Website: lowes
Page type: receipt
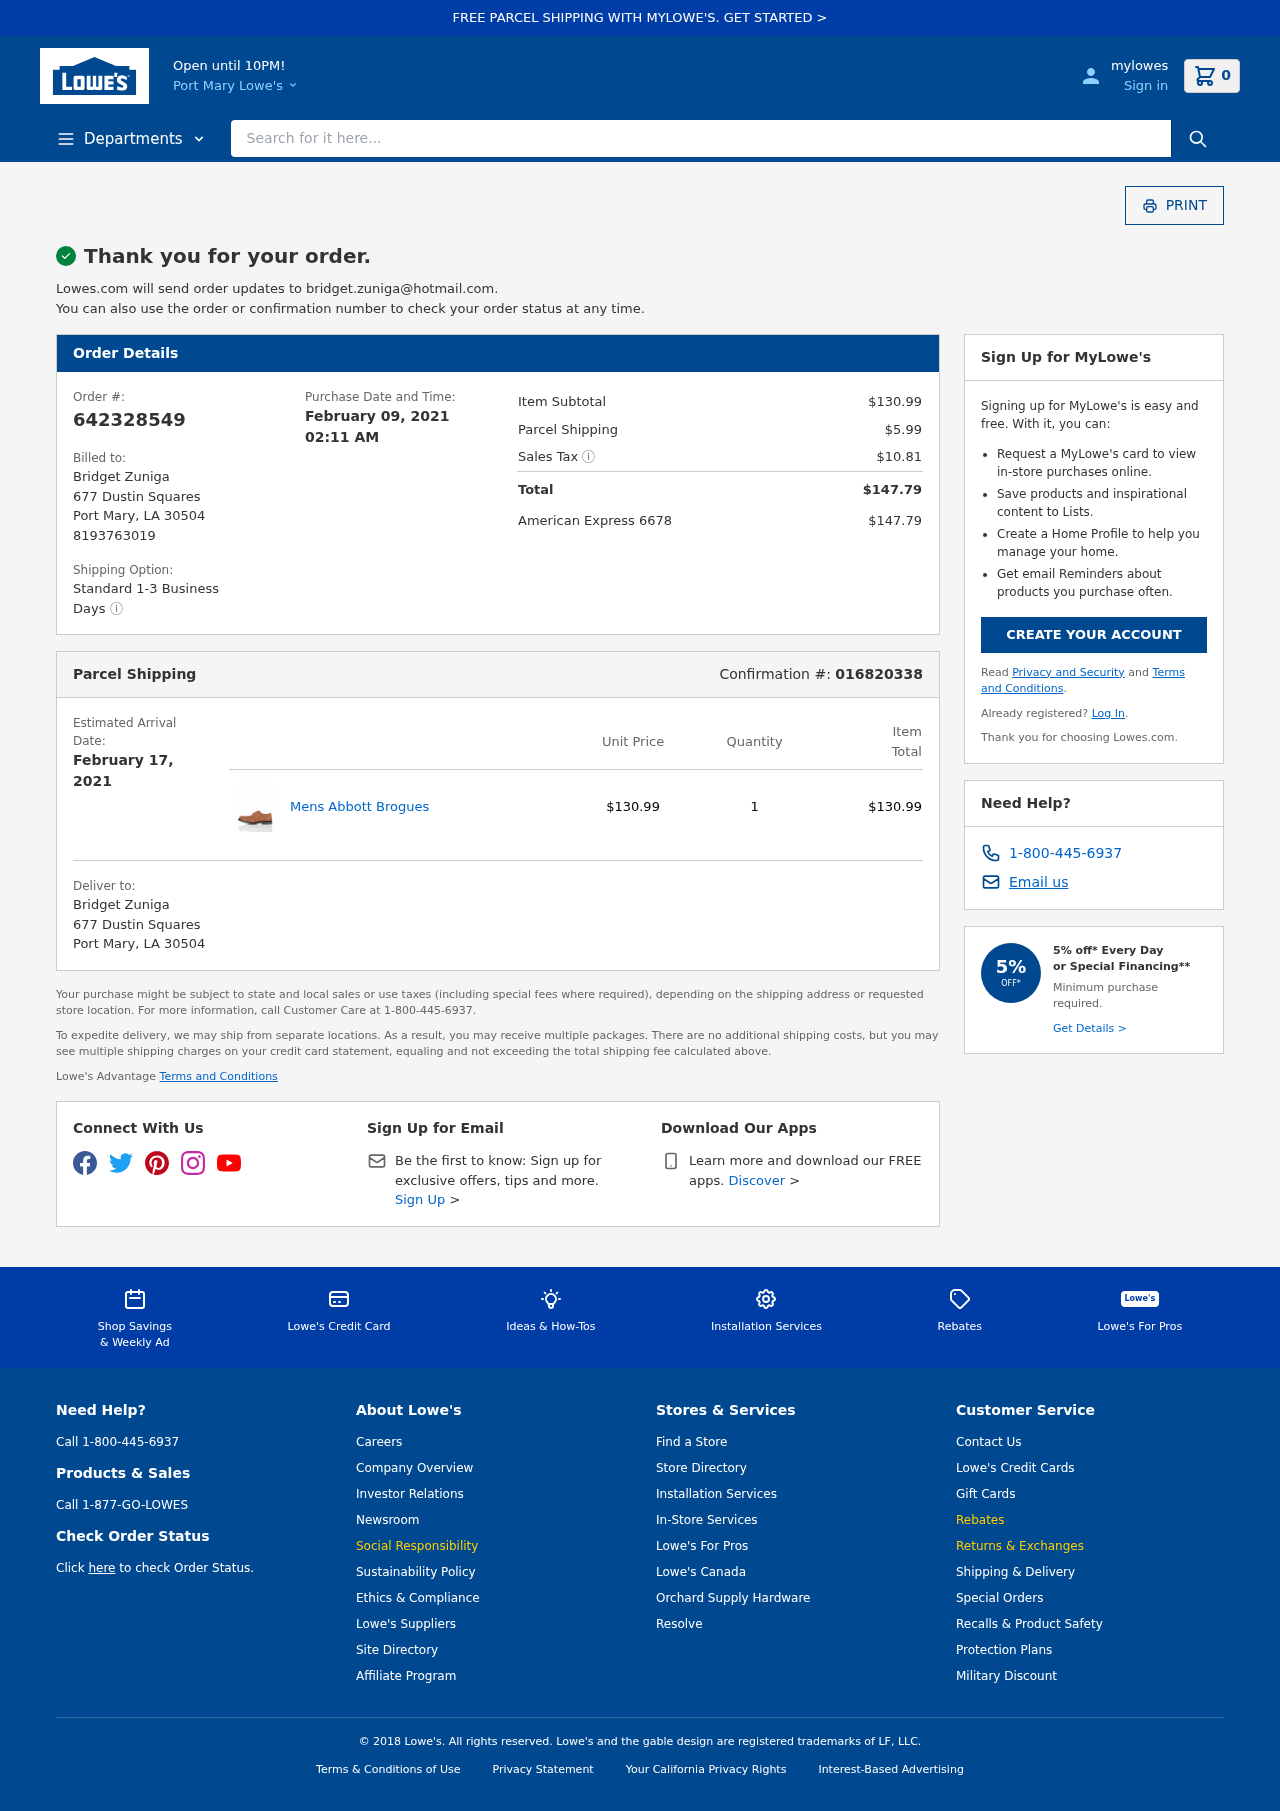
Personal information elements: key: PII_CARD_LAST4
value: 6678
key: PII_CARD_TYPE
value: American Express
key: PII_CITY
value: Port Mary
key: PII_EMAIL
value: bridget.zuniga@hotmail.com
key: PII_FULLNAME
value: Bridget Zuniga
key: PII_FULLNAME2
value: Bridget Zuniga
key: PII_PHONE
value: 8193763019
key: PII_POSTCODE
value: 30504
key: PII_STATE_ABBR
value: LA
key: PII_STREET
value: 677 Dustin Squares
Product elements: key: PRODUCT1_NAME
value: Mens Abbott Brogues
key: PRODUCT1_PRICE
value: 130.99
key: PRODUCT1_QUANTITY
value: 1
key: PRODUCT1_ITEM_TOTAL
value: $130.99
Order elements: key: ORDER_NUM_ITEMS
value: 0
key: ORDER_ID
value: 642328549
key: ORDER_DATE
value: February 09, 2021 02:11 AM
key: ORDER_SUBTOTAL
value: $130.99
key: ORDER_SHIPPING_COST
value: $5.99
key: ORDER_TAX
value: $10.81
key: ORDER_TOTAL
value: $147.79
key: ORDER_TOTAL2
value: $147.79
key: ORDER_CONFIRMATION
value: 016820338
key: ORDER_DELIVERY_DATE
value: February 17, 2021
Search elements: key: HEADER_SEARCH
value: Search for it here...